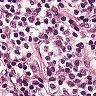
Metastatic tissue present: no